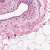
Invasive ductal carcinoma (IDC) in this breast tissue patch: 0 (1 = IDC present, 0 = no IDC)